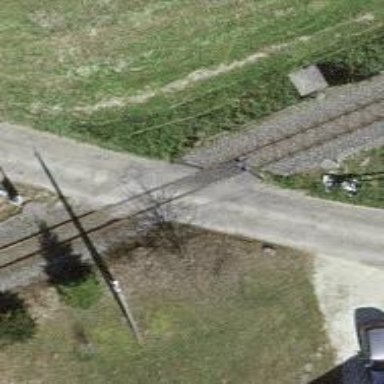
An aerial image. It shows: Full barrier level crossing on railway.